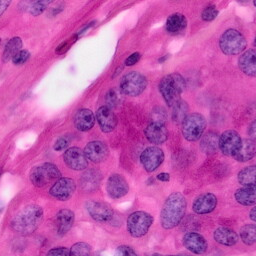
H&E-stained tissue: Pancreatic